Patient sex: M
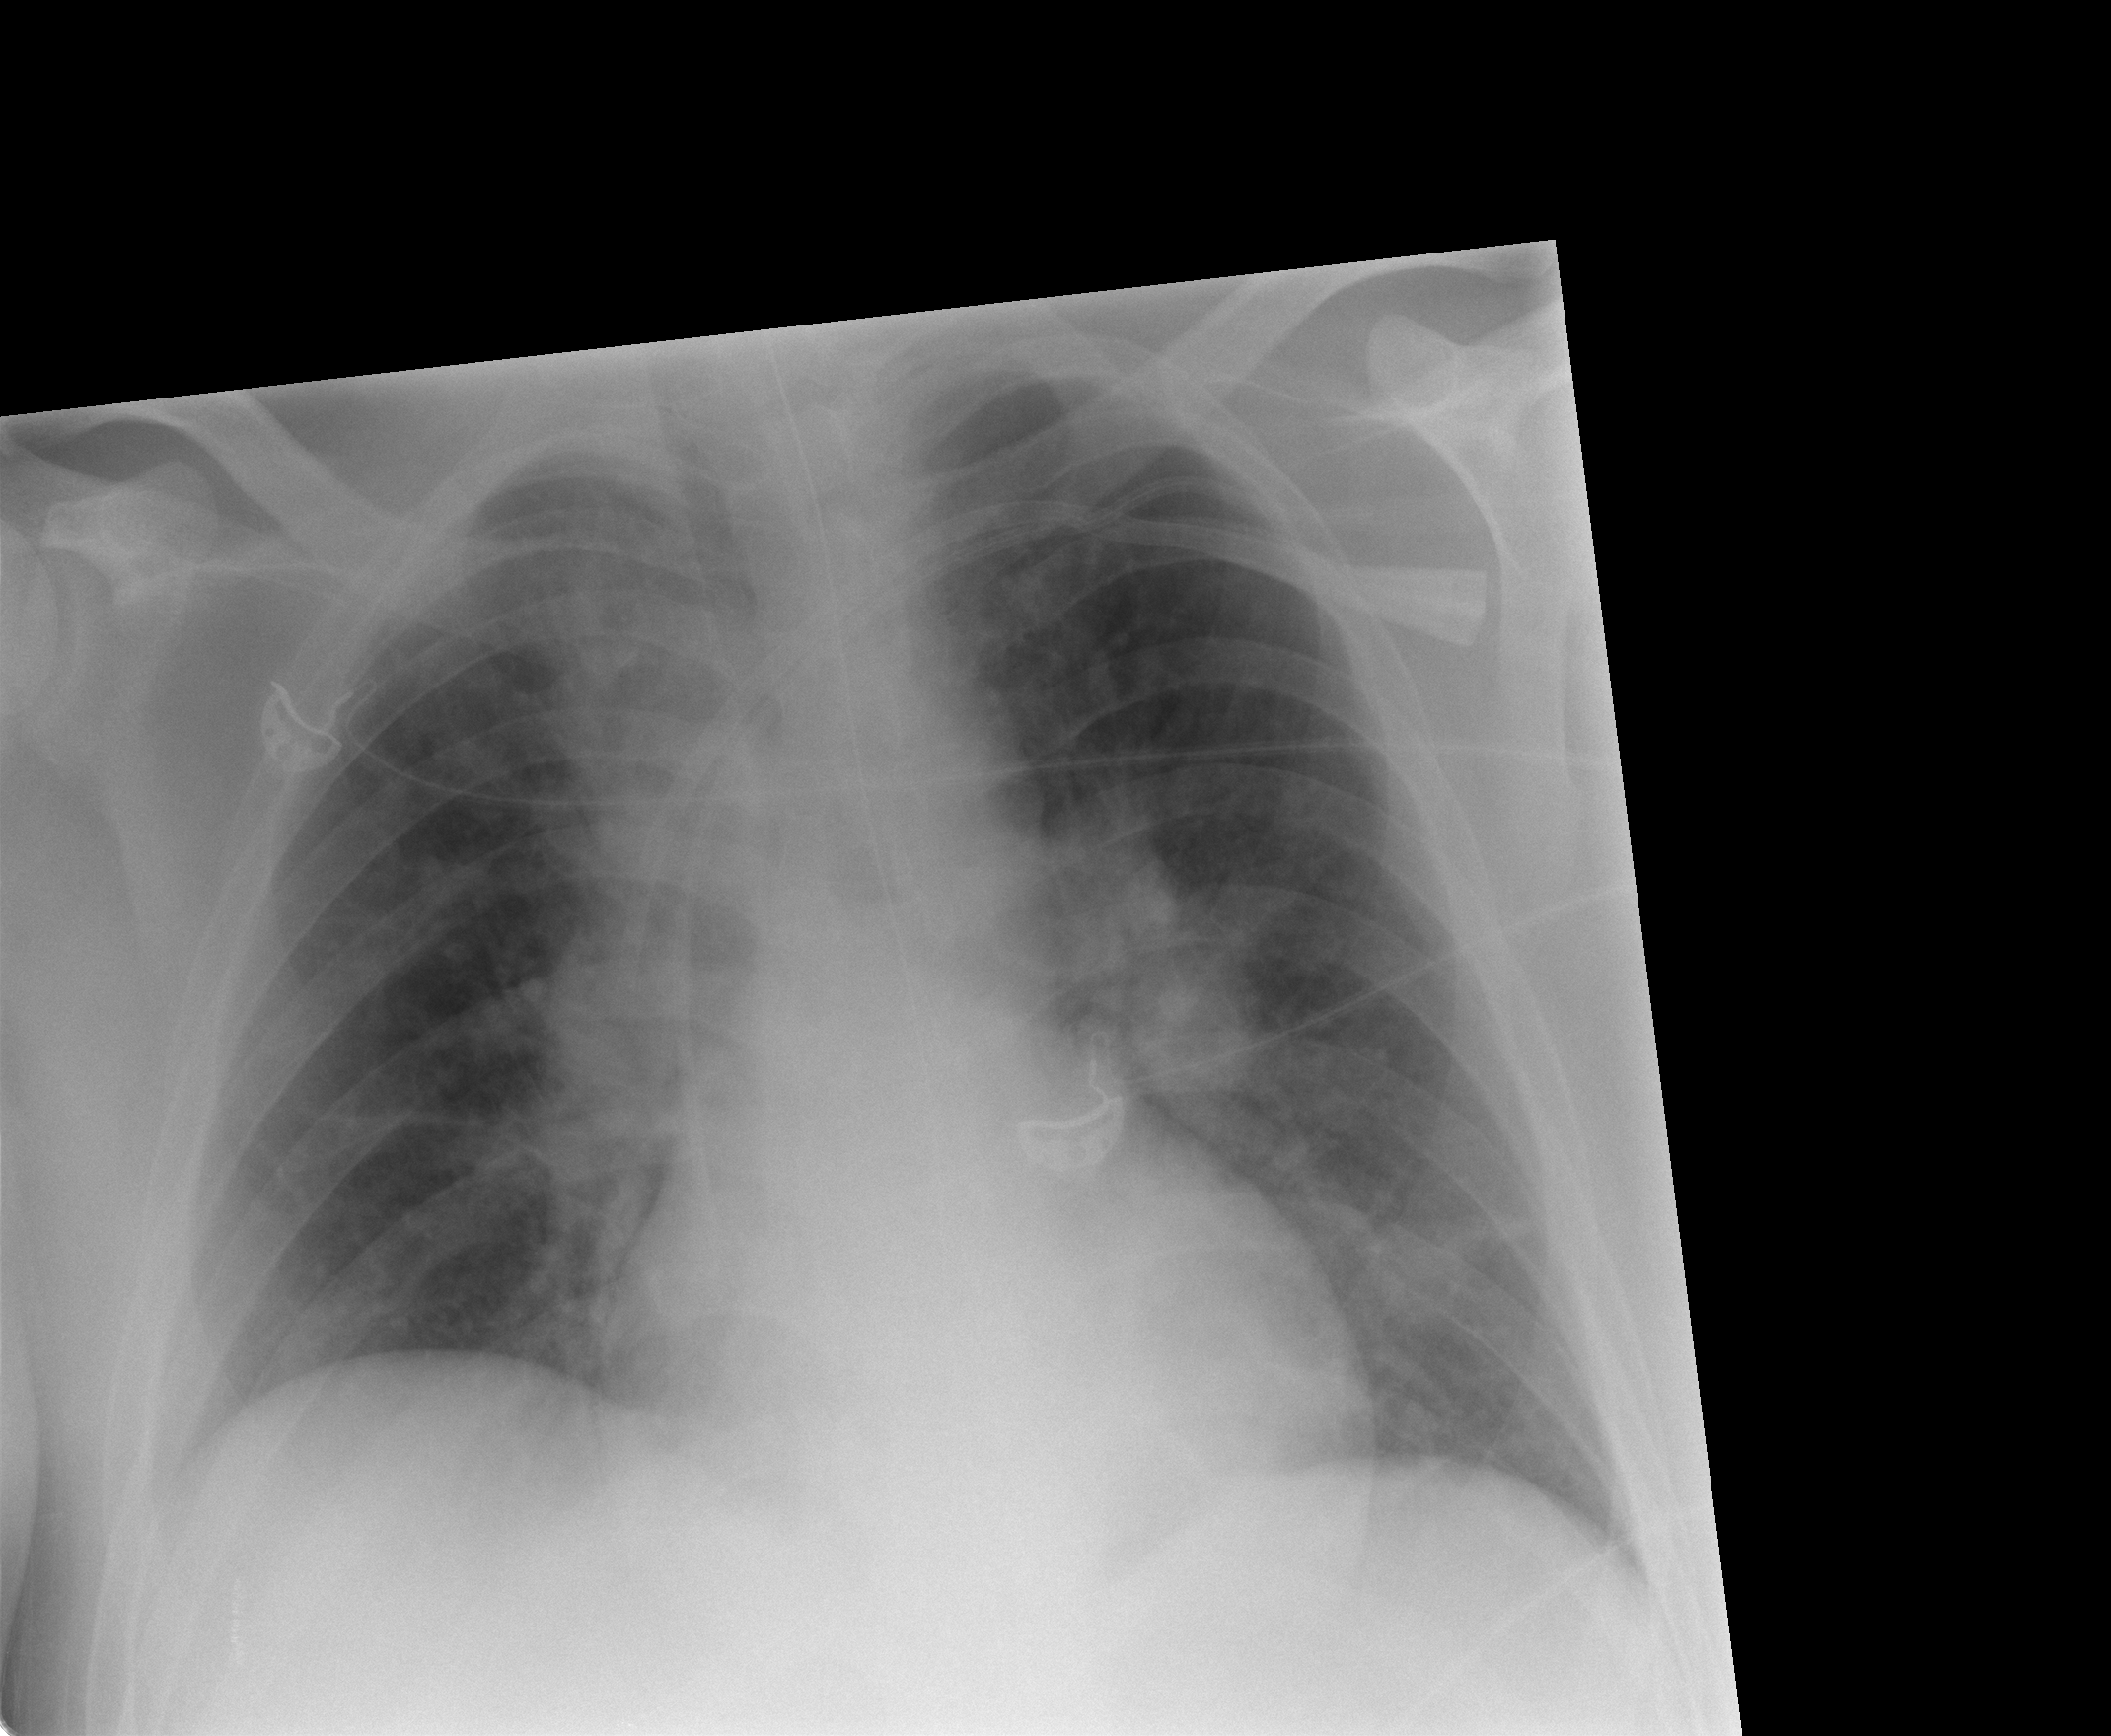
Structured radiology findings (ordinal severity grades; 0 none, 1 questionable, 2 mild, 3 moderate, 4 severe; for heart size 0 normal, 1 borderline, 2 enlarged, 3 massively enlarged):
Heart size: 0
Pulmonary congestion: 2
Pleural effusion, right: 0
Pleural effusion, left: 0
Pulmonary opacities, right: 0
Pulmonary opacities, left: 2
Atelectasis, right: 0
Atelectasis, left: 2